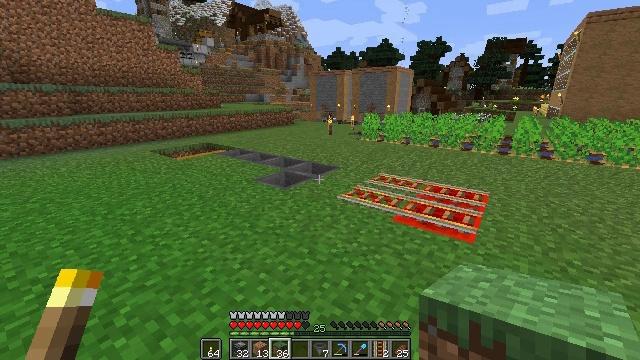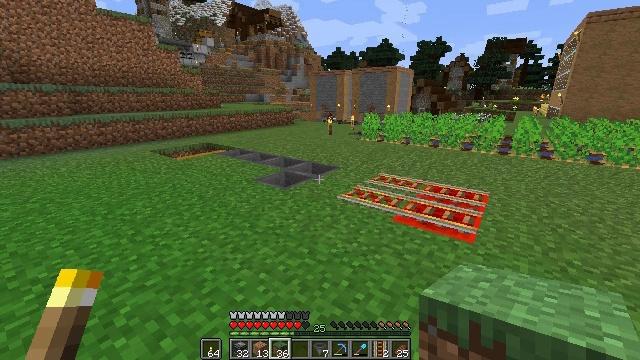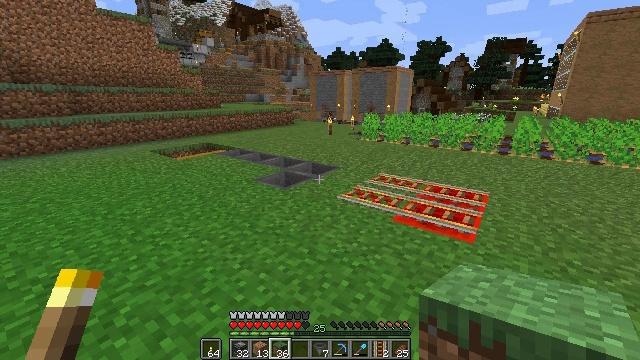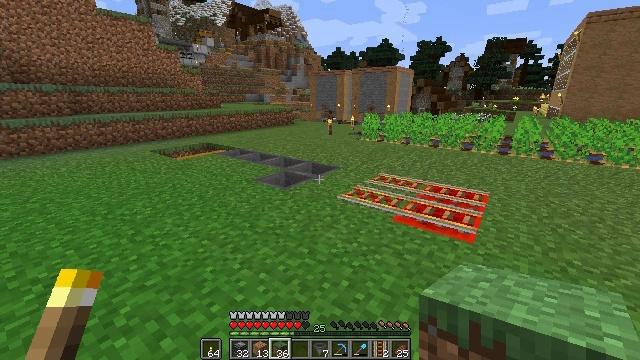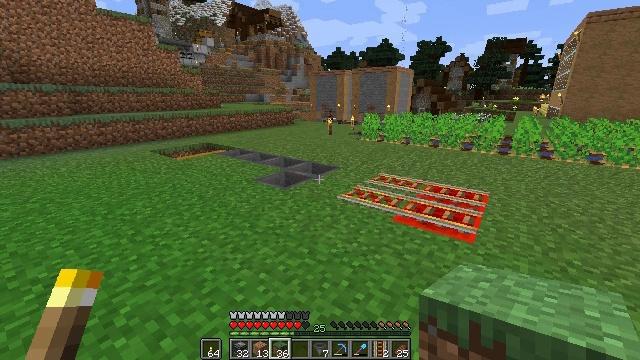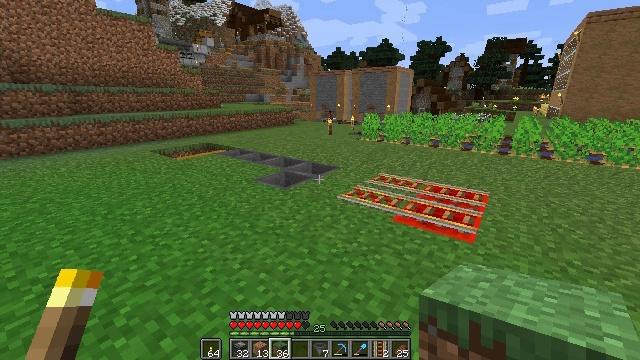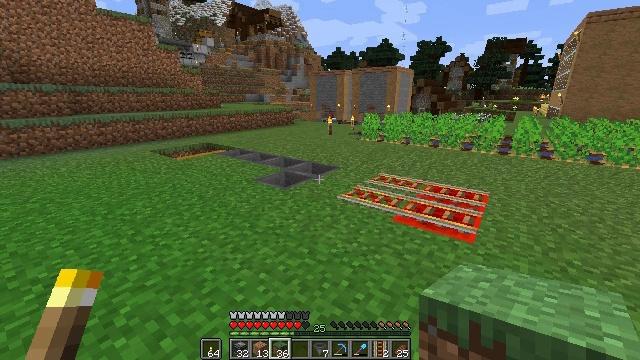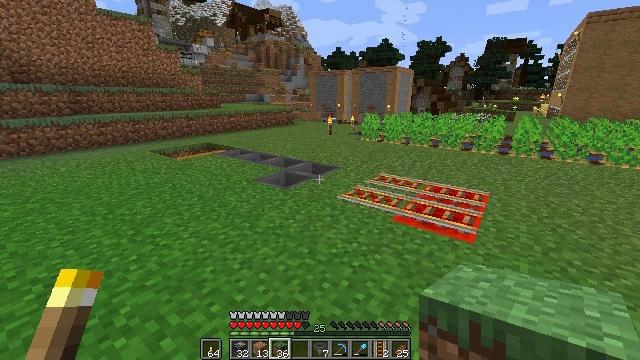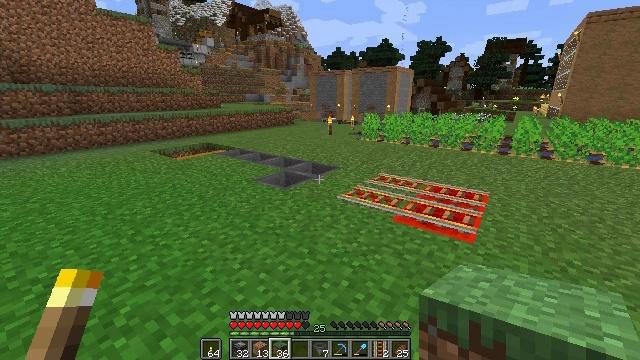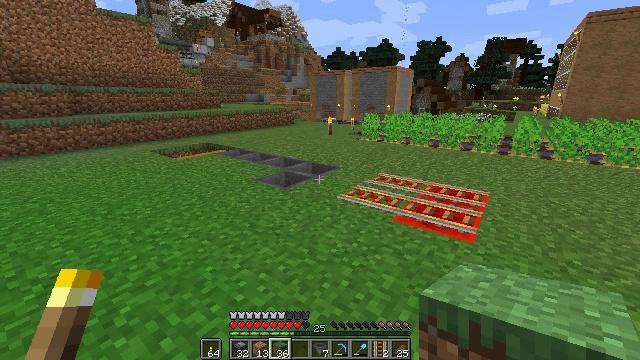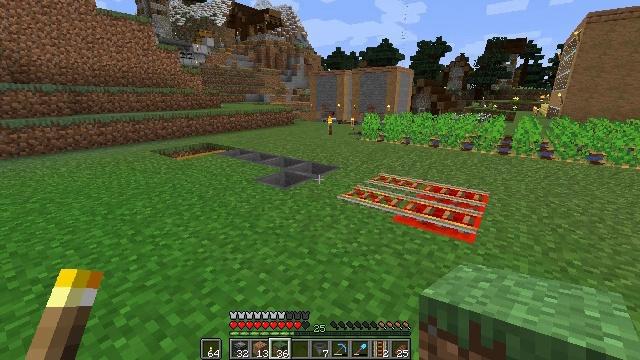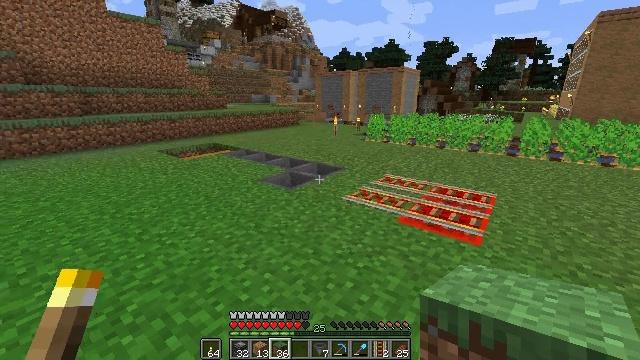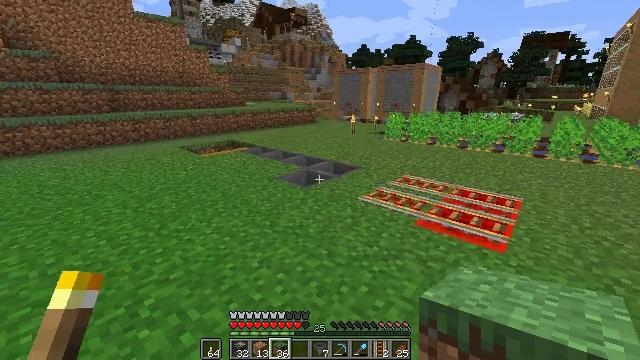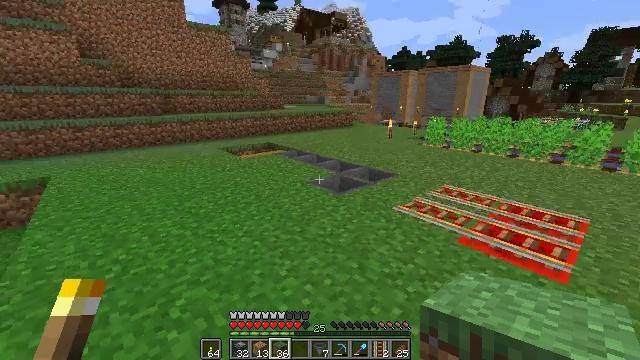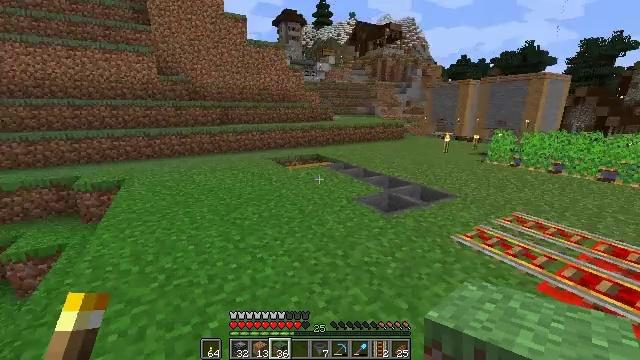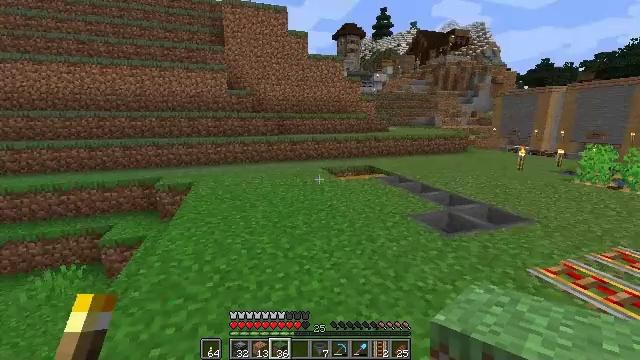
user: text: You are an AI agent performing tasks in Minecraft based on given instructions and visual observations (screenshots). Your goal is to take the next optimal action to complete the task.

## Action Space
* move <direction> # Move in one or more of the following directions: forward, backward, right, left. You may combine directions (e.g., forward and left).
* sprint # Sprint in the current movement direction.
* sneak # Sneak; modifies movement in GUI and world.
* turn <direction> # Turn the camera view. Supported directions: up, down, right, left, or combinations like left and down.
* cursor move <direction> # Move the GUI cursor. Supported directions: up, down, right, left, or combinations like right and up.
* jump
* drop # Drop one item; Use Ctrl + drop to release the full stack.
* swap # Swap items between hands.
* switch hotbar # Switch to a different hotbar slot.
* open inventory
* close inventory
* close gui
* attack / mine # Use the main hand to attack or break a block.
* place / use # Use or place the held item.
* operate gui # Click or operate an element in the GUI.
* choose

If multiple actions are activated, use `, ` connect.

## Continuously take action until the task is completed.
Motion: motion action
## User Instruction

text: Use iron, redstone, wood, and cobblestone to craft a piston.
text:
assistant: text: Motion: no_op
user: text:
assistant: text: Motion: no_op
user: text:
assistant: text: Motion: no_op
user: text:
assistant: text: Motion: no_op
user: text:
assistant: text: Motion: no_op
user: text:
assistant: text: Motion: no_op
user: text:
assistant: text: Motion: no_op
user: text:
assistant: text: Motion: no_op
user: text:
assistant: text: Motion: no_op
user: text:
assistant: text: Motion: no_op
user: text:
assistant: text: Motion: turn left
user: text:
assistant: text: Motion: move forward, turn left
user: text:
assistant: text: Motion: move forward, turn left
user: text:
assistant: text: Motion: move forward, turn left and up
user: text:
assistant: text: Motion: move forward, turn left and up
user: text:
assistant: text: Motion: move forward, turn left and up
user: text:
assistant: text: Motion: move forward, sprint
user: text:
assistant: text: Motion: move forward, sprint, turn right
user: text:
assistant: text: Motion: move forward, sprint, turn right
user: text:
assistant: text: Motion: move forward, turn right
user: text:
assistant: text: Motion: move forward, sprint, turn right
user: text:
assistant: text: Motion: move forward, sprint, turn right and down
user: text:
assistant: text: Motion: move forward, sprint, turn right and down
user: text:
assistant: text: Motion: move forward, sprint
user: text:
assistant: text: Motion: move forward
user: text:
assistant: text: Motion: move forward, sprint
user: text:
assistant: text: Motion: move forward, sprint, turn right
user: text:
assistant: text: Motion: move forward, sprint, turn right
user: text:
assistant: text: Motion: move forward, sprint
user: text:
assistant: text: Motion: move forward